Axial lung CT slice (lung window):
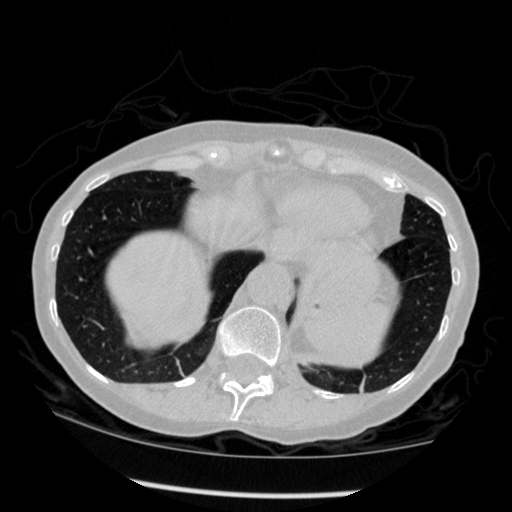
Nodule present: no